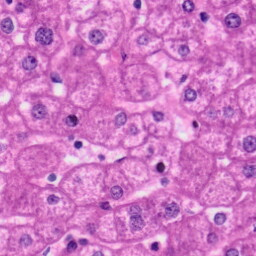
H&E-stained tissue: Liver